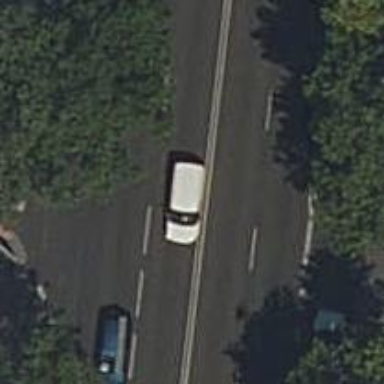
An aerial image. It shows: Secondary road with asphalt surface. There are sidewalks on both sides and shared lane for cycling.